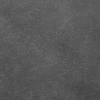
Atmospheric dust classification: dusty